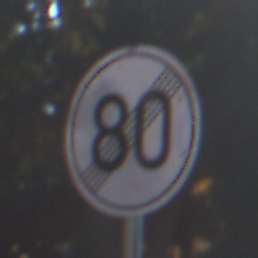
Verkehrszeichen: EndeGeschwindigkeit80
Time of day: MorningAfternoon
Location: Outdoor (Suburban)
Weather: Clear
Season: NotSpecified
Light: Natural